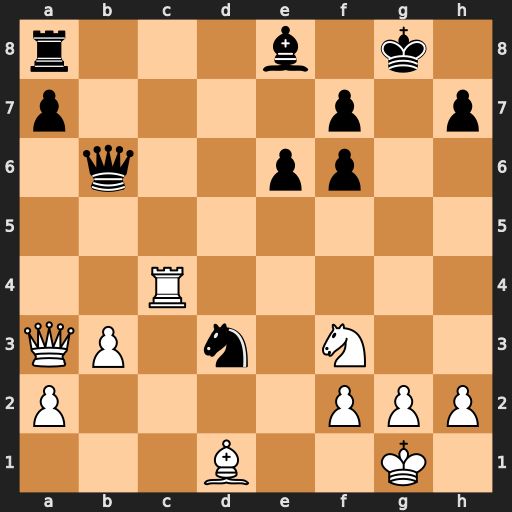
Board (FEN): r3b1k1/p4p1p/1q2pp2/8/2R5/QP1n1N2/P4PPP/3B2K1
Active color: w
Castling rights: -
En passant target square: -
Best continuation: Rg4+ Kh8 Qf8#